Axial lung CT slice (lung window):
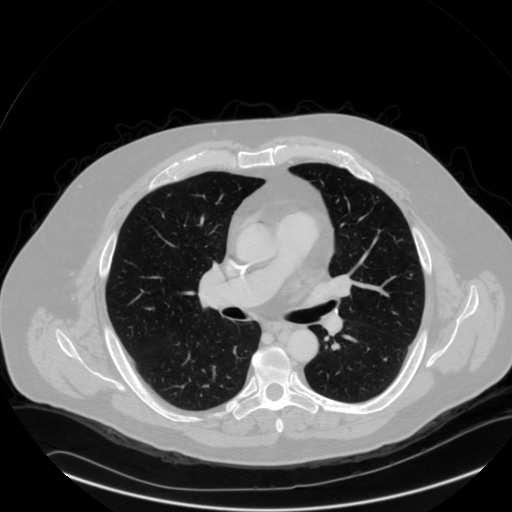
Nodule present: no